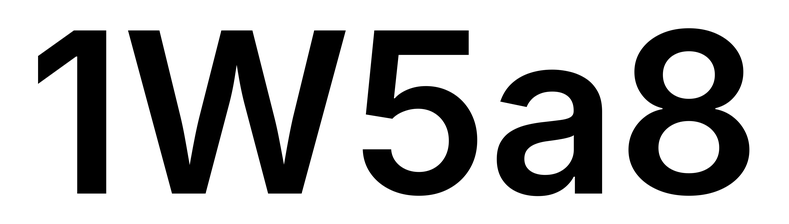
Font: Inter_SemiBold